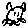
Label: cat